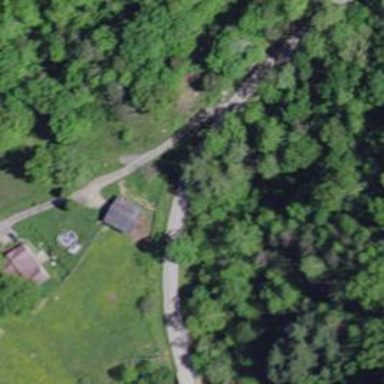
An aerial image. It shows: Driveway leading to service road.